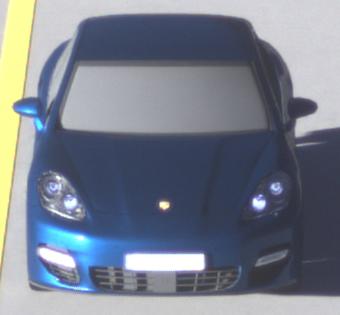
Make: Porsche
Model: Panamera
Detailed model: Panamera (970)
Model produced from: 2010/05
Model produced until: 2013/04
Doors: 5
Color: blue
Road condition: dry road
Daytime: sunrise or sunset
Contrast: high contrast